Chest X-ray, PA view. Patient: 37 years old, sex F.
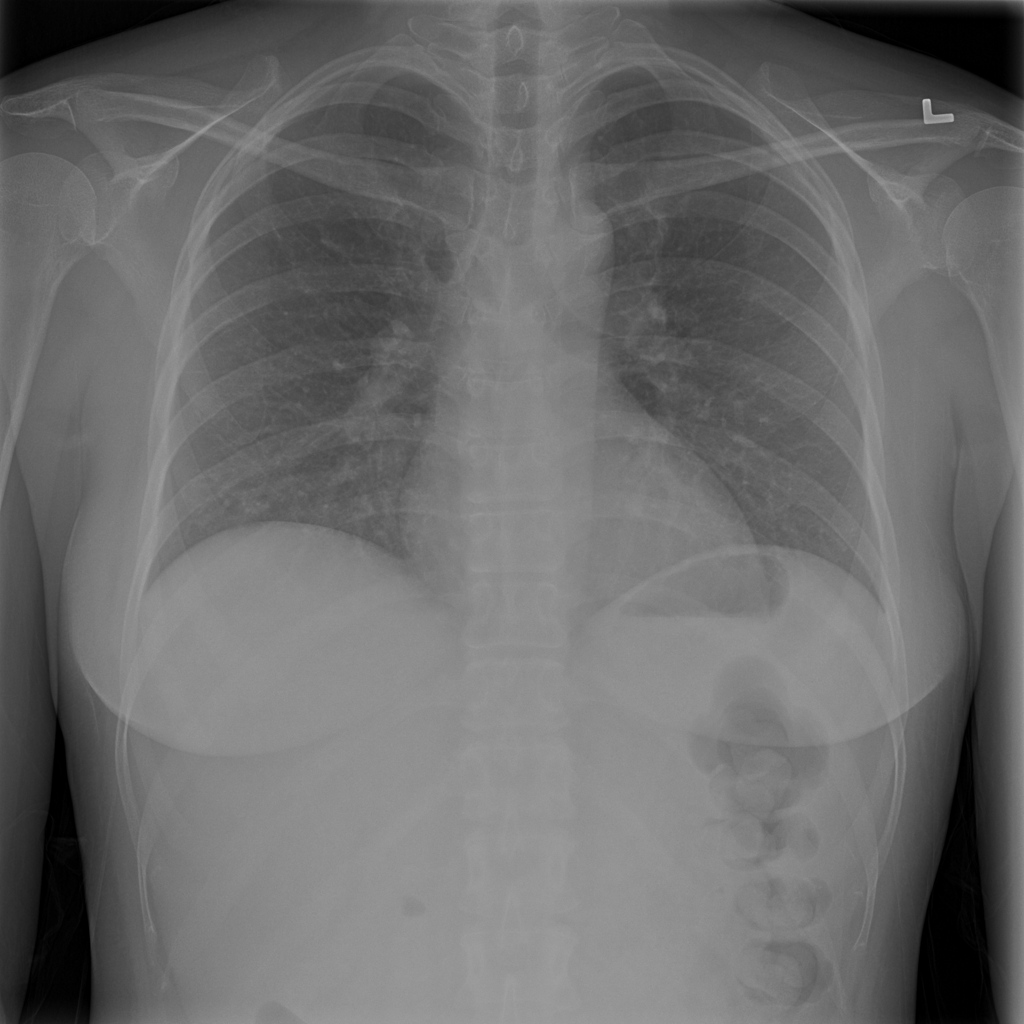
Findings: Infiltration